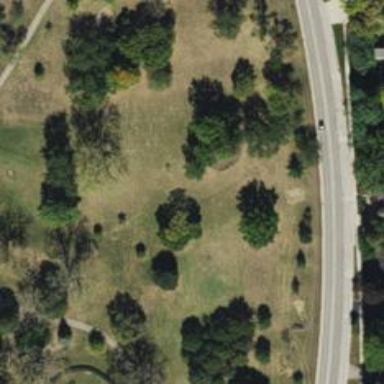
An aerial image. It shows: Disc golf basket.